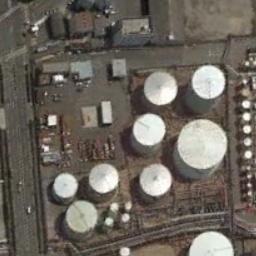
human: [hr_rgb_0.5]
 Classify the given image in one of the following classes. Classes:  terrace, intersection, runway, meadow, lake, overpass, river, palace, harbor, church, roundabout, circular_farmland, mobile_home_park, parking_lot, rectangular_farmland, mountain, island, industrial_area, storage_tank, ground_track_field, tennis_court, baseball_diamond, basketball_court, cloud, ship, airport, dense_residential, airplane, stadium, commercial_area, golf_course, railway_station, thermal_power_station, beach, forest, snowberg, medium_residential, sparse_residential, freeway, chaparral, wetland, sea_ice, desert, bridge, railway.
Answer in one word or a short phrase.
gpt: storage_tank